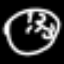
Label: clock